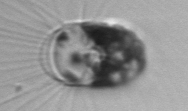
Label: Corethron_hystrix